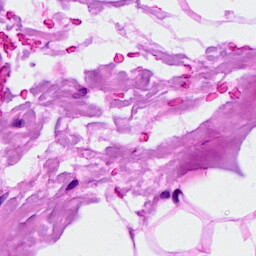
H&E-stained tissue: Breast